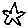
Label: star